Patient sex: F
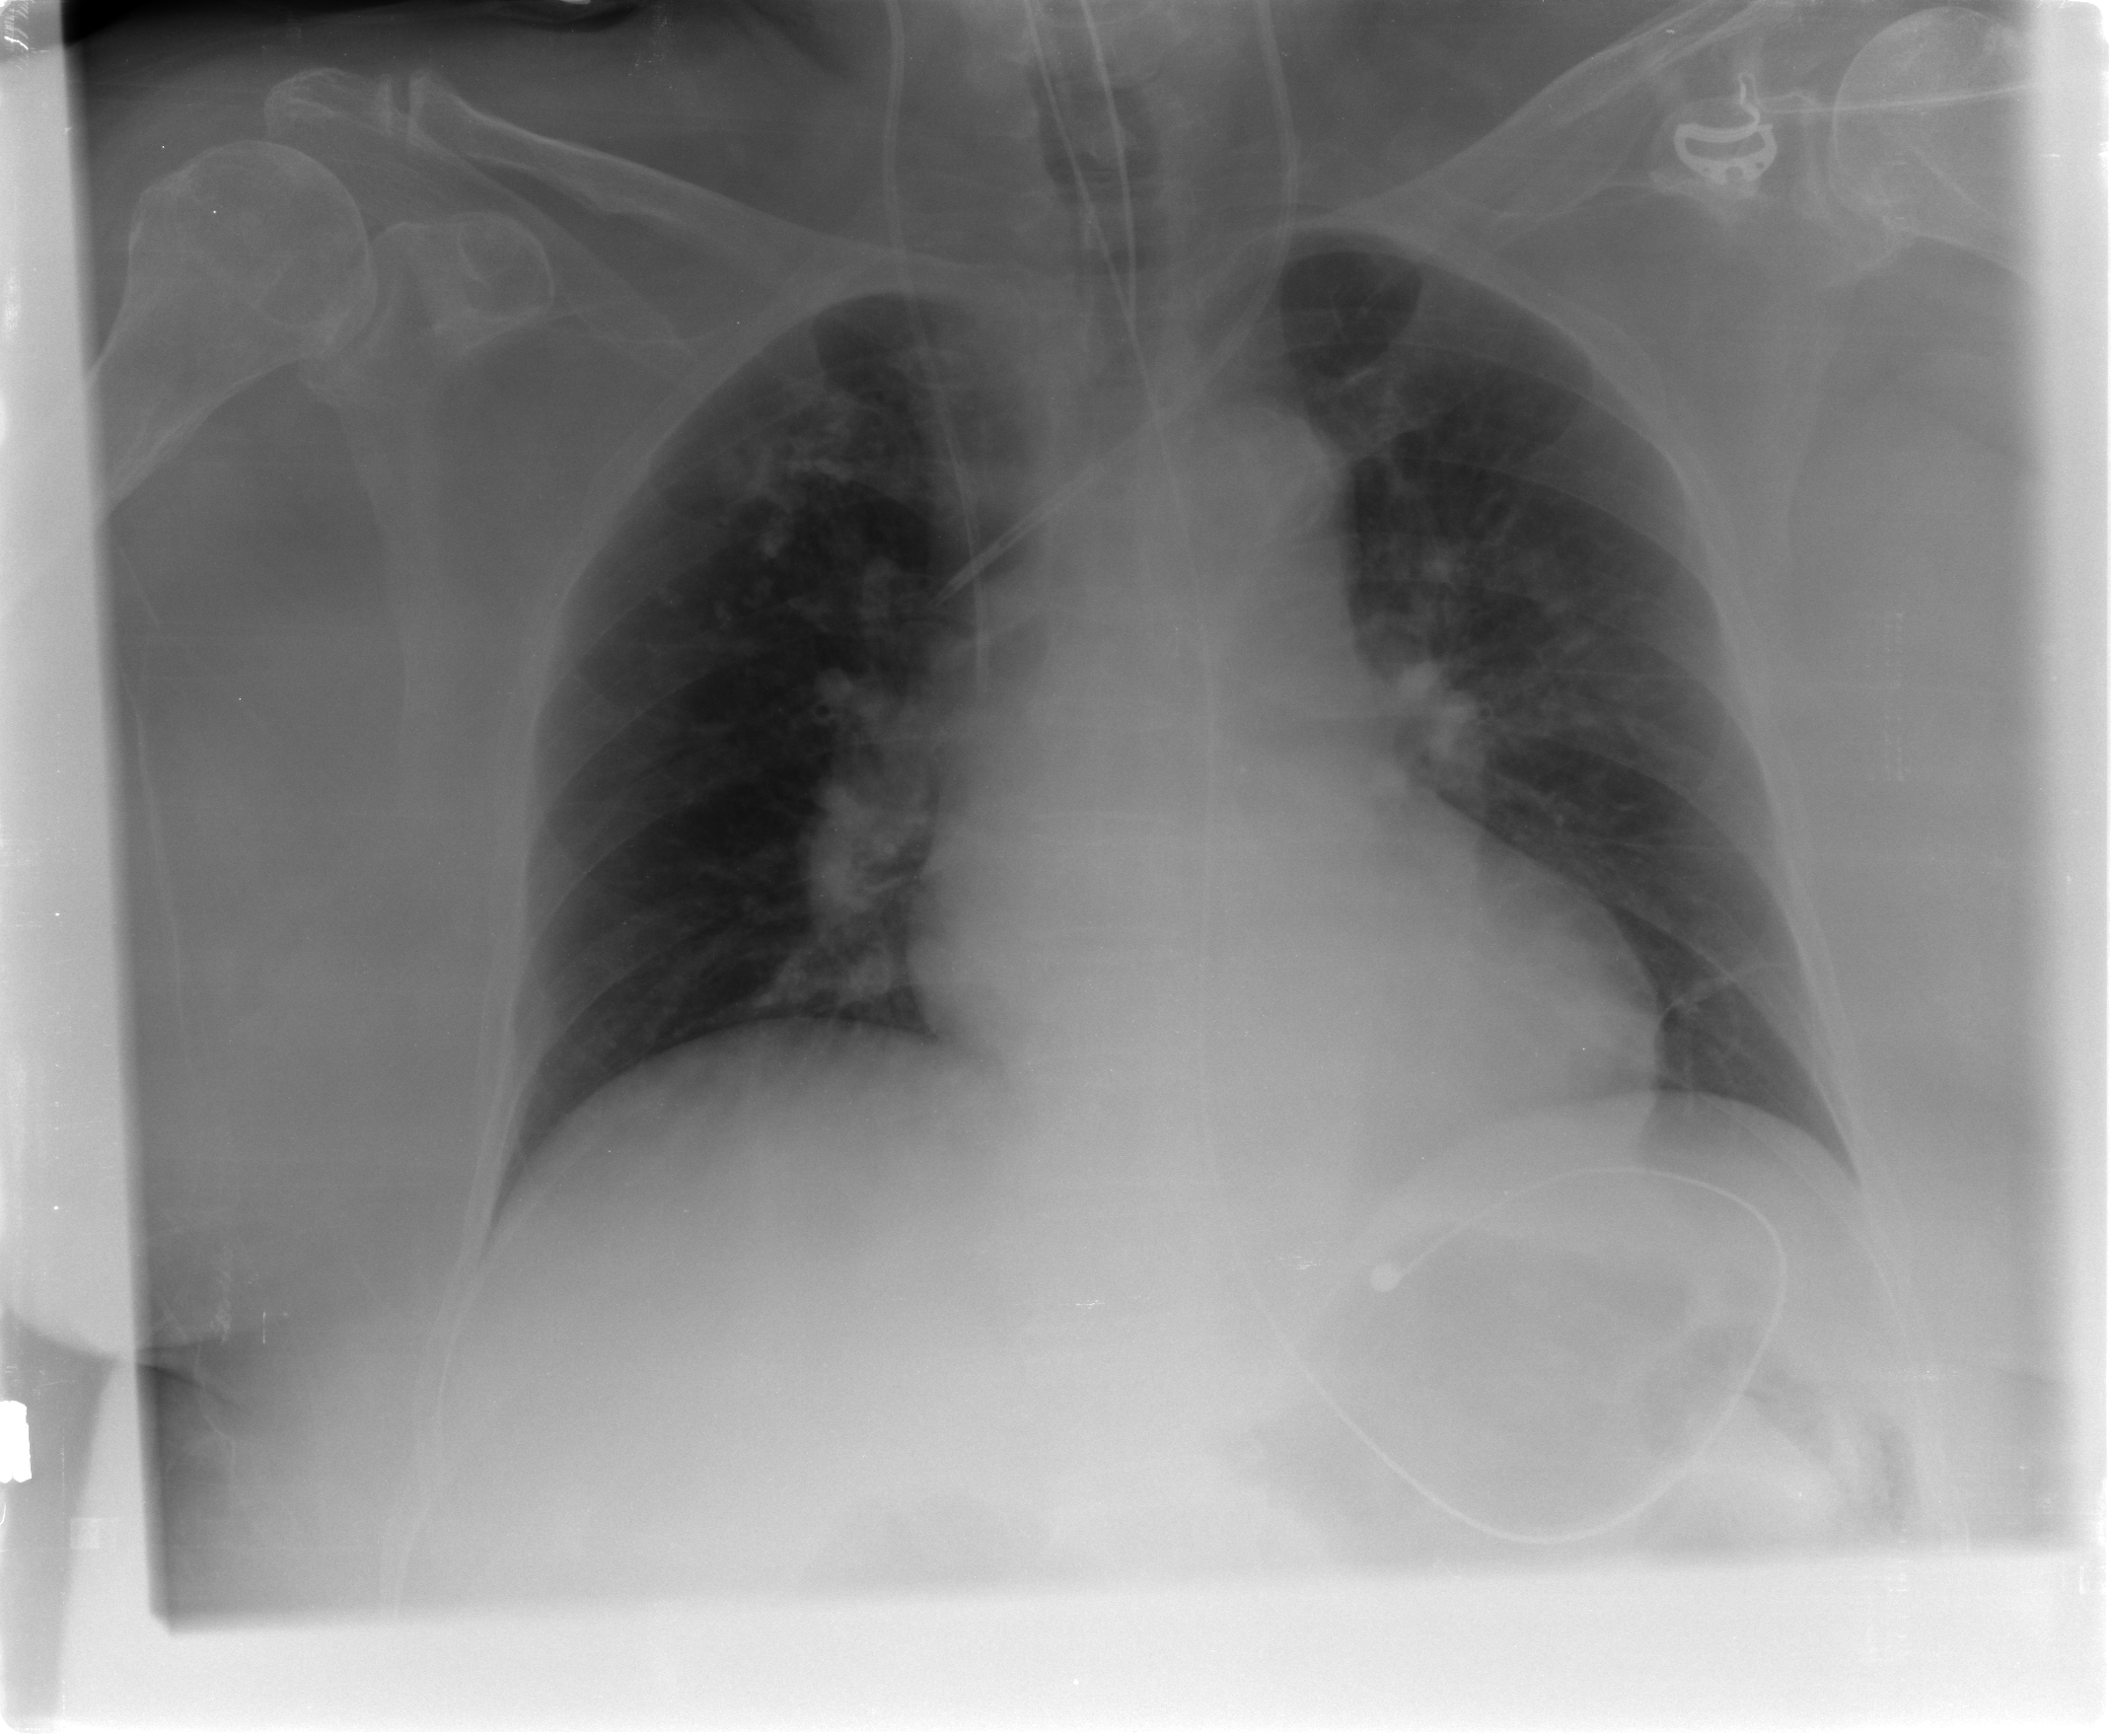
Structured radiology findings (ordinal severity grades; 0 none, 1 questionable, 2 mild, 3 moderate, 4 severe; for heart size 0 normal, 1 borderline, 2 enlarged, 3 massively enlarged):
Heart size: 0
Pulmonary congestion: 2
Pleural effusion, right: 0
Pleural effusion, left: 0
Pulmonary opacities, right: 0
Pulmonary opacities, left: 0
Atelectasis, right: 0
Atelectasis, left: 0